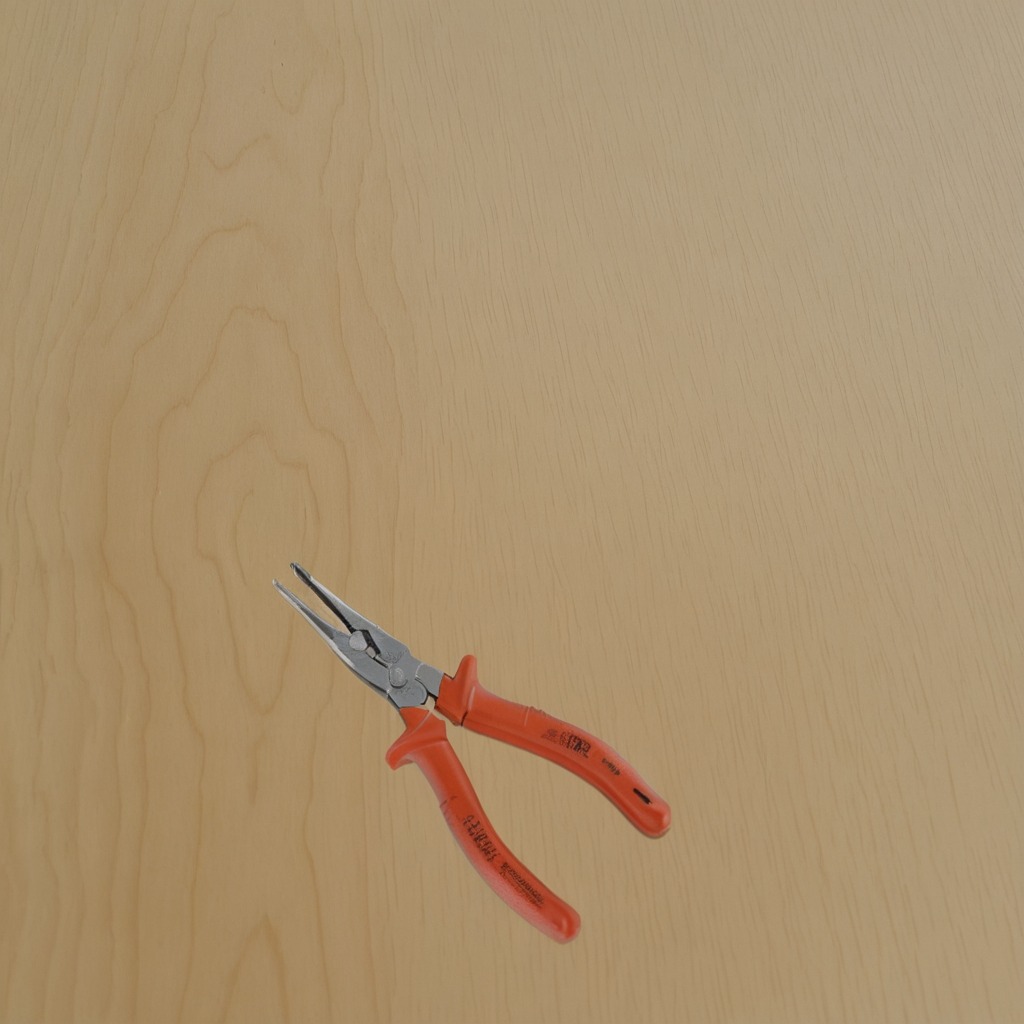
A plier lies on a plywood surface in a paint workshop lit by afternoon window light.